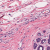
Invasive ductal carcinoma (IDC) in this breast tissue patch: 0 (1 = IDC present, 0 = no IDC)